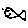
Label: fish